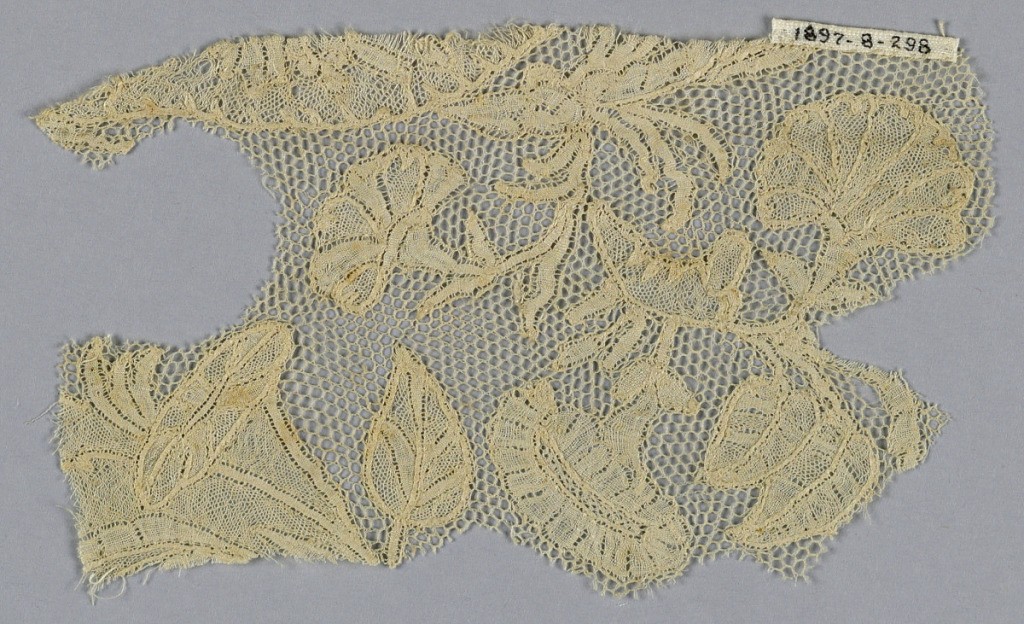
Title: Fragment
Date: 18th century
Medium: linen Technique: bobbin lace
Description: Fragment of Brussels-type bobbin lace with a carnation design in a star-shaped mesh.